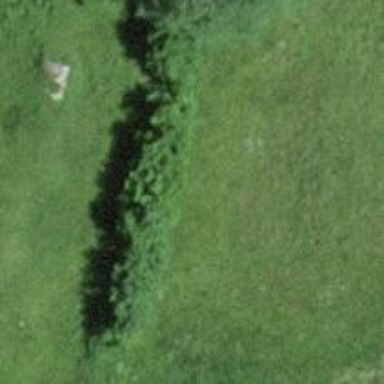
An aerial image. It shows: Hedge barrier.